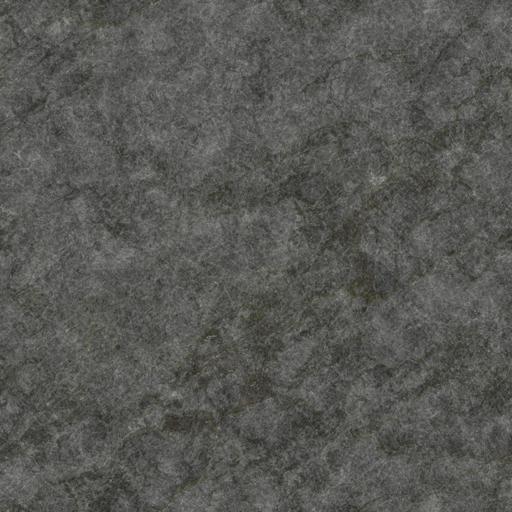
Tags: cliff gray light rock stone